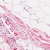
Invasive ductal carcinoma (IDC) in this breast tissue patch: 0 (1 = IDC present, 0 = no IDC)